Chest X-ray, PA view. Patient: 58 years old, sex F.
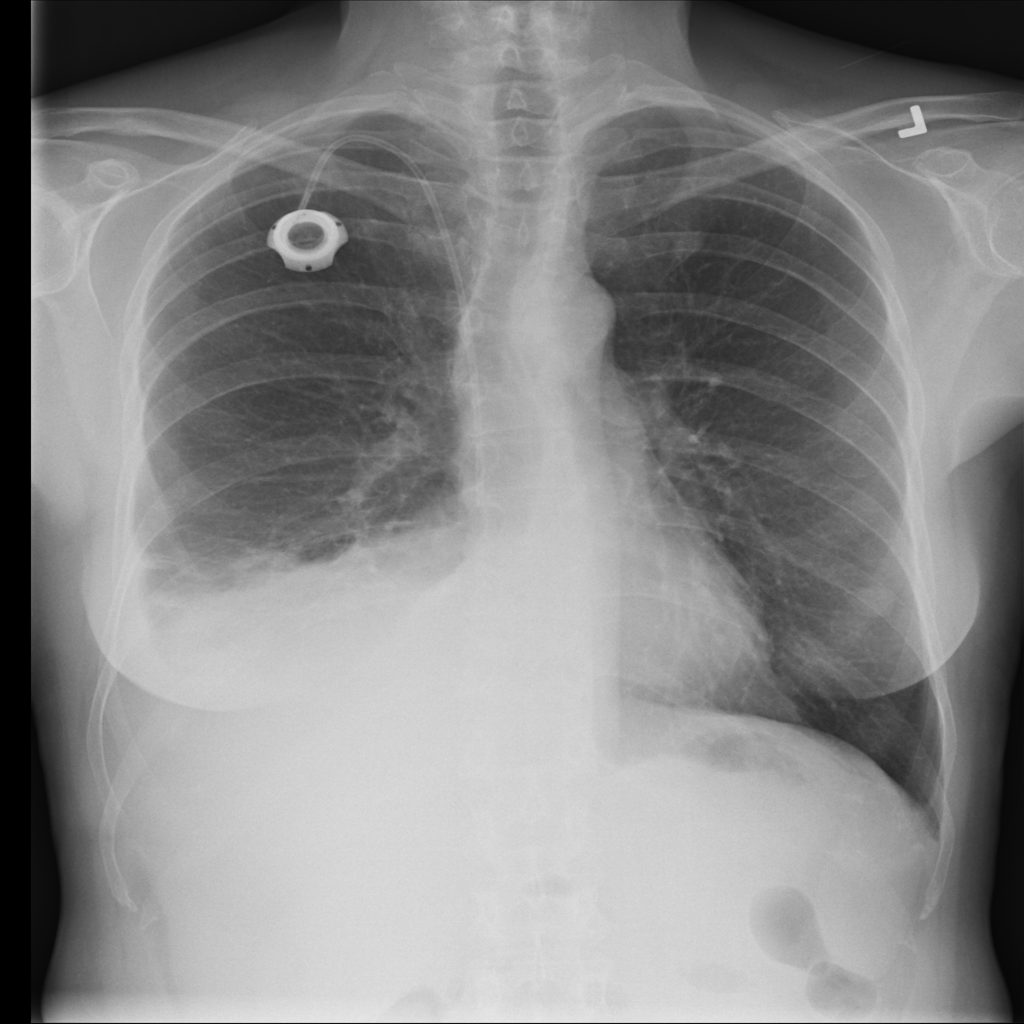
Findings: No Finding